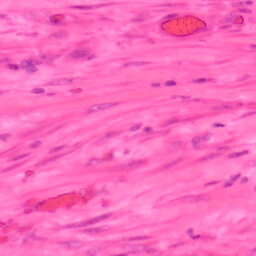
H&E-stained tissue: Colon